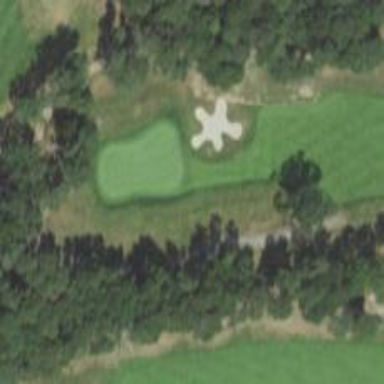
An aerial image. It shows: View of golf hole.